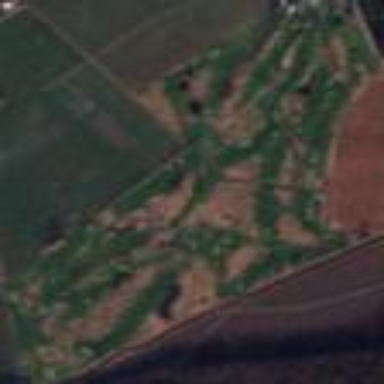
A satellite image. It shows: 18-hole golf course surrounded by leisure land. It is popular spot for the sport of golf.